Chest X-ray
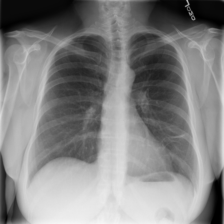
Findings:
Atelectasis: negative
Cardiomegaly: negative
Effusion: negative
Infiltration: negative
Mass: negative
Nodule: negative
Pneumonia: negative
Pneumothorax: negative
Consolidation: negative
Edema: negative
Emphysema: negative
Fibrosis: negative
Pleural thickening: negative
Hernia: negative